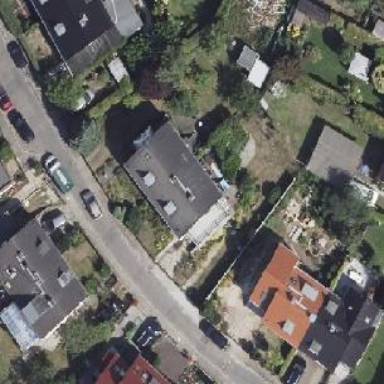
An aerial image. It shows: Semidetached house with gabled roof.